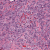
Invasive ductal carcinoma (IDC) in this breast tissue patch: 1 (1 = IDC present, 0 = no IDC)